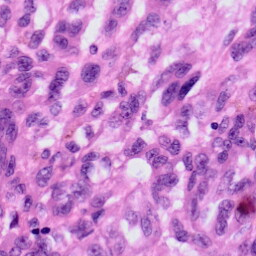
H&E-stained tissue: Skin